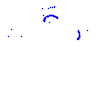
Particle: proton